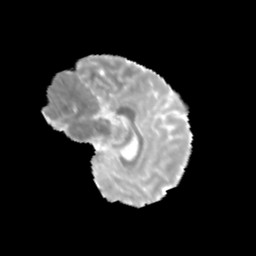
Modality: MD
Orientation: sagittal
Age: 12
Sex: female
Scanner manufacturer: siemens
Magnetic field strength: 3 T
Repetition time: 3.8 s
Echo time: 0.07 s